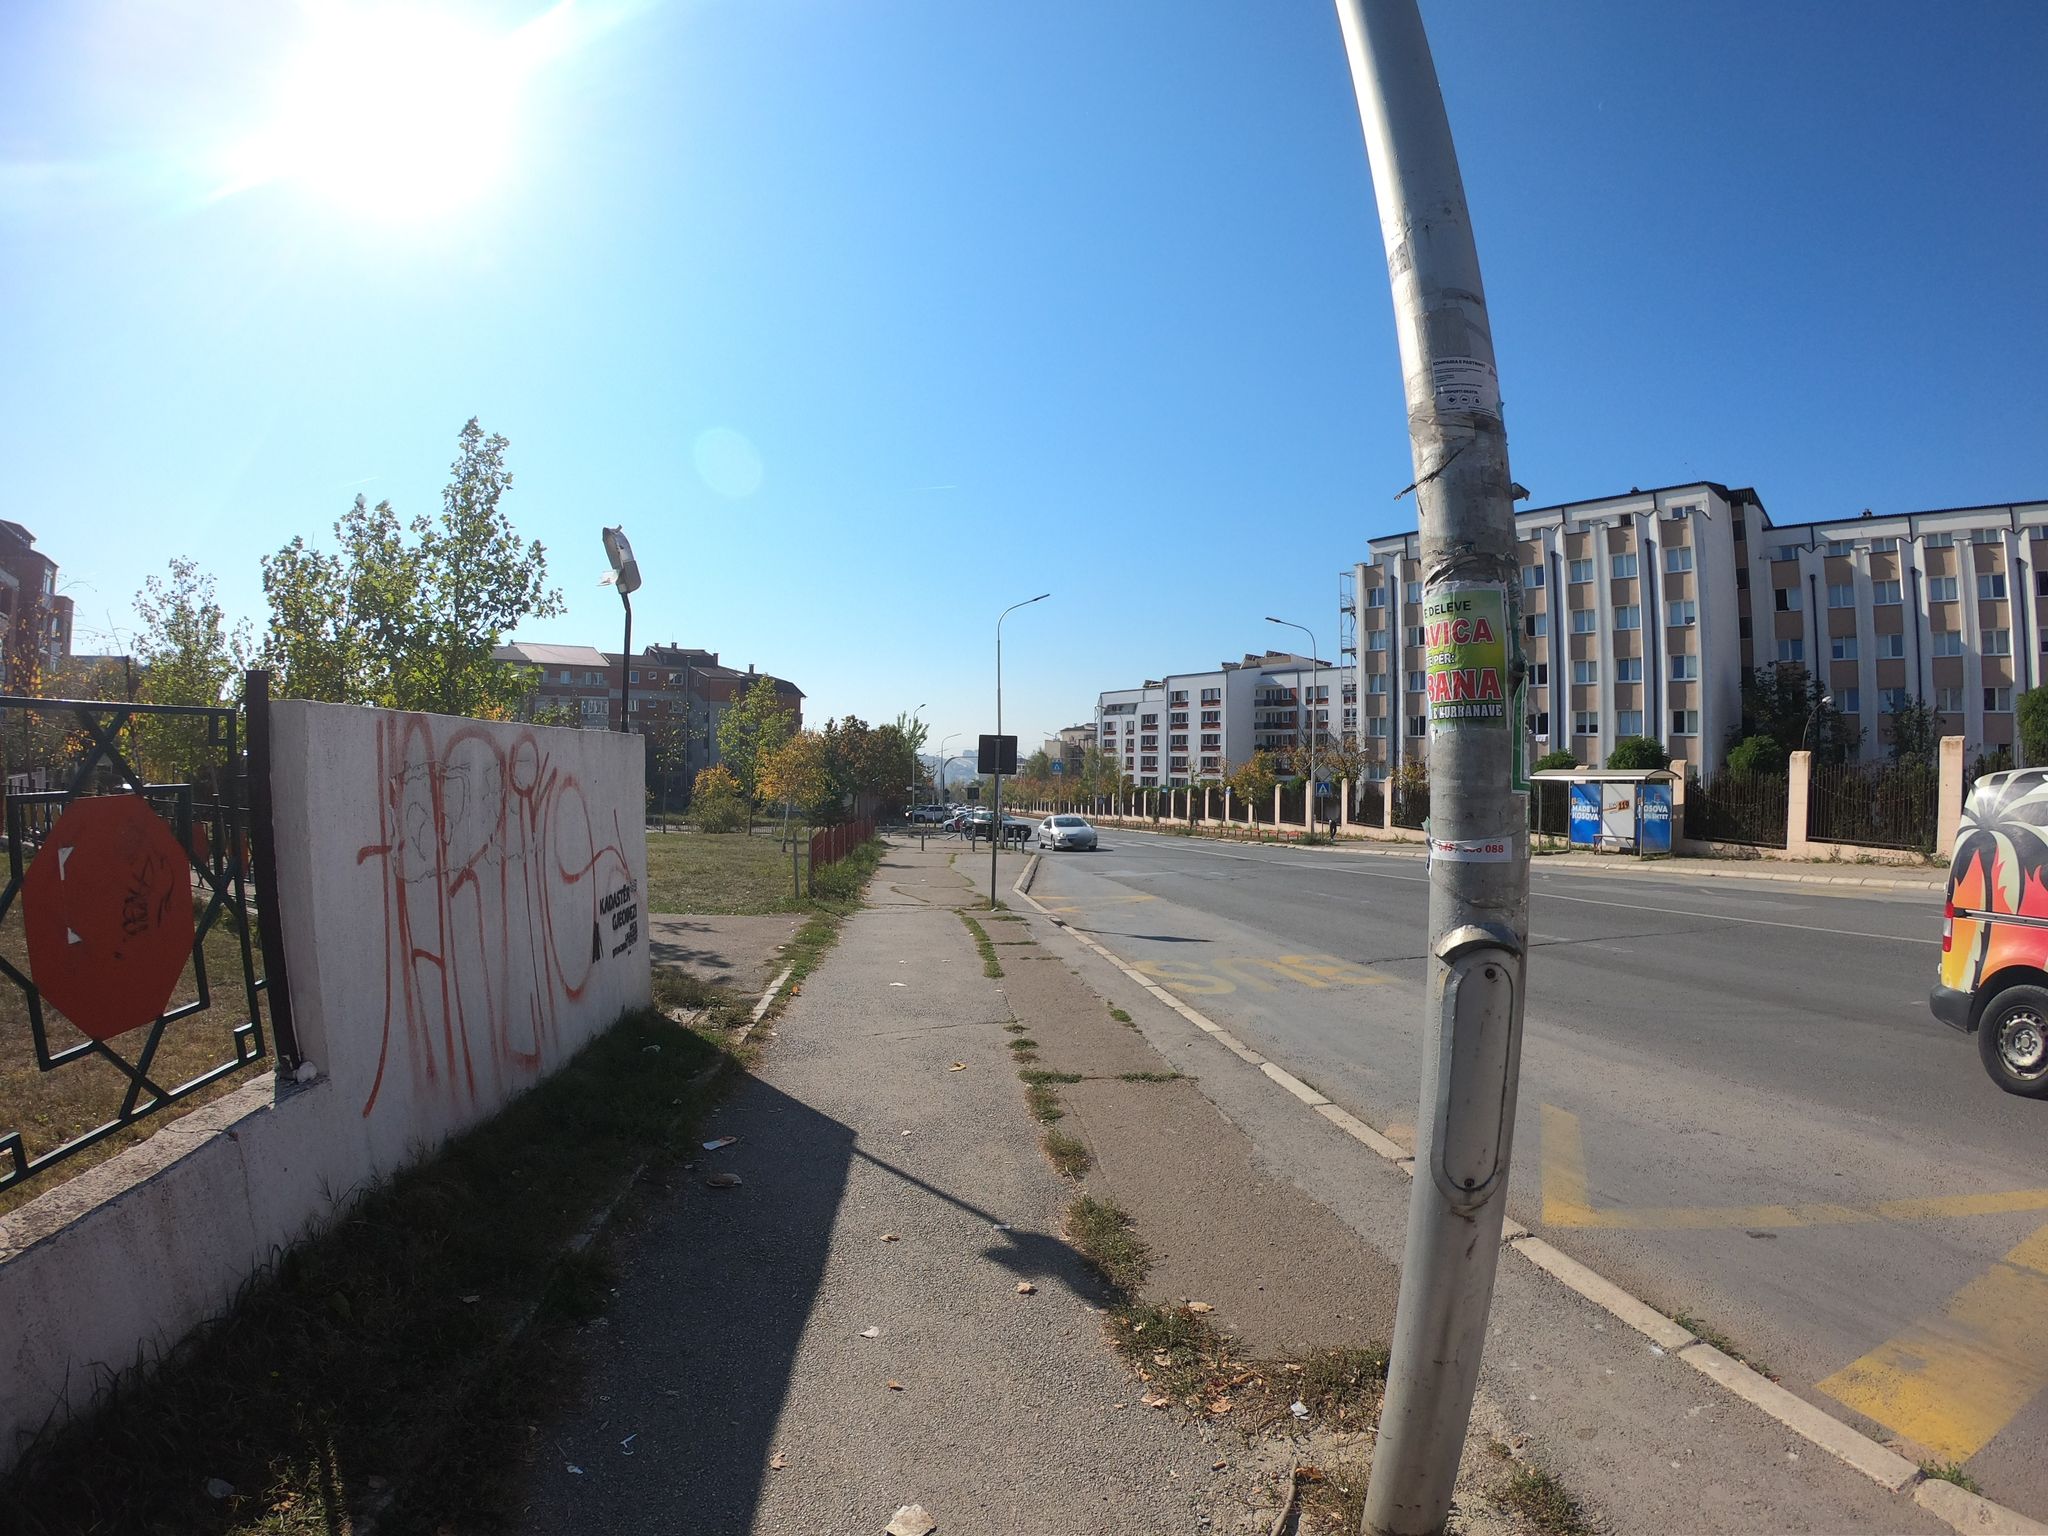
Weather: clear
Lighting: day
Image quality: good
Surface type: walking surface
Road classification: footway
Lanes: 2
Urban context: urban centre
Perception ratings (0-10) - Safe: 6.19, Lively: 7.29, Beautiful: 2.85, Boring: 4.12, Depressing: 7.32, Wealthy: 7.08